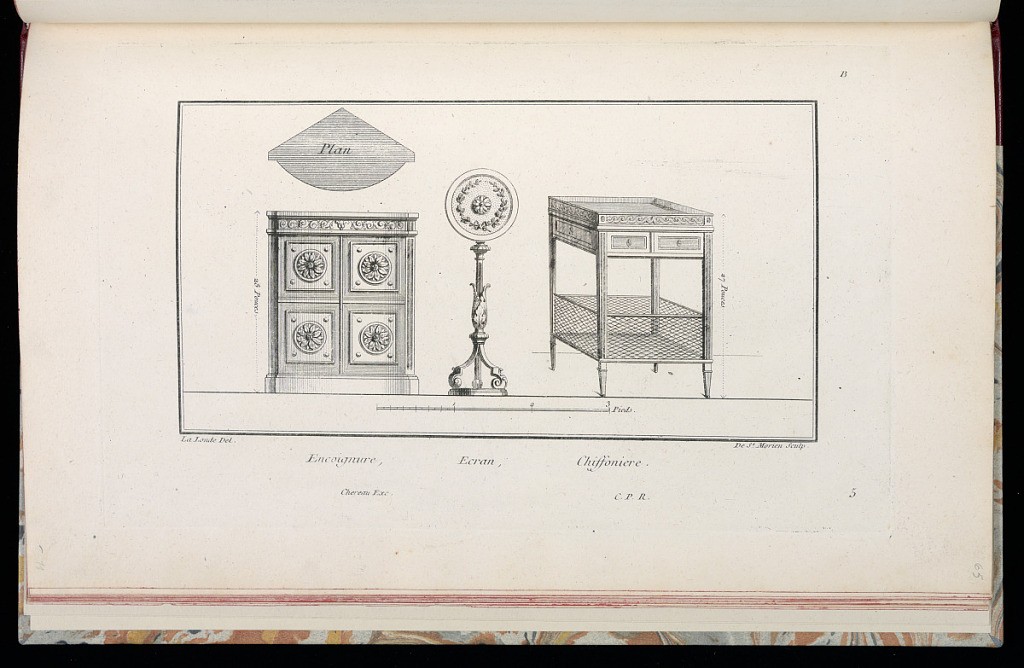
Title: Encoignure, Ecran, Chiffoniere
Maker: Richard de Lalonde, French, active 1780–96
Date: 1775-1788
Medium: Etching on off-white laid paper
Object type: Print
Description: Elevation and plan for a chest of drawers fitted for a corner, a screen, and a small dresser with two drawers and a basket. The furniture is decorated with ornament motifs including rosettes, scrolling acanthus leaves, branches, and wave pattern. The plate is signed and numbered.